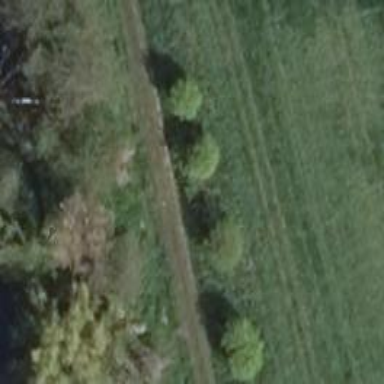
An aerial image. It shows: Deciduous broadleaved tree.